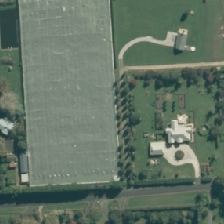
Land cover: shortrotation_cropland